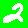
Digit: 2